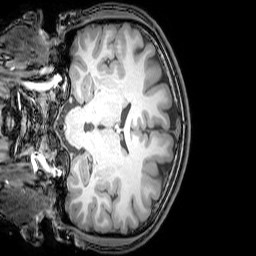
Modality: T1w
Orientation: coronal
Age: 23
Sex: male
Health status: healthy
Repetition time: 0.081 s
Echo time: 0.037 s